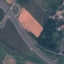
Land use / land cover: Highway